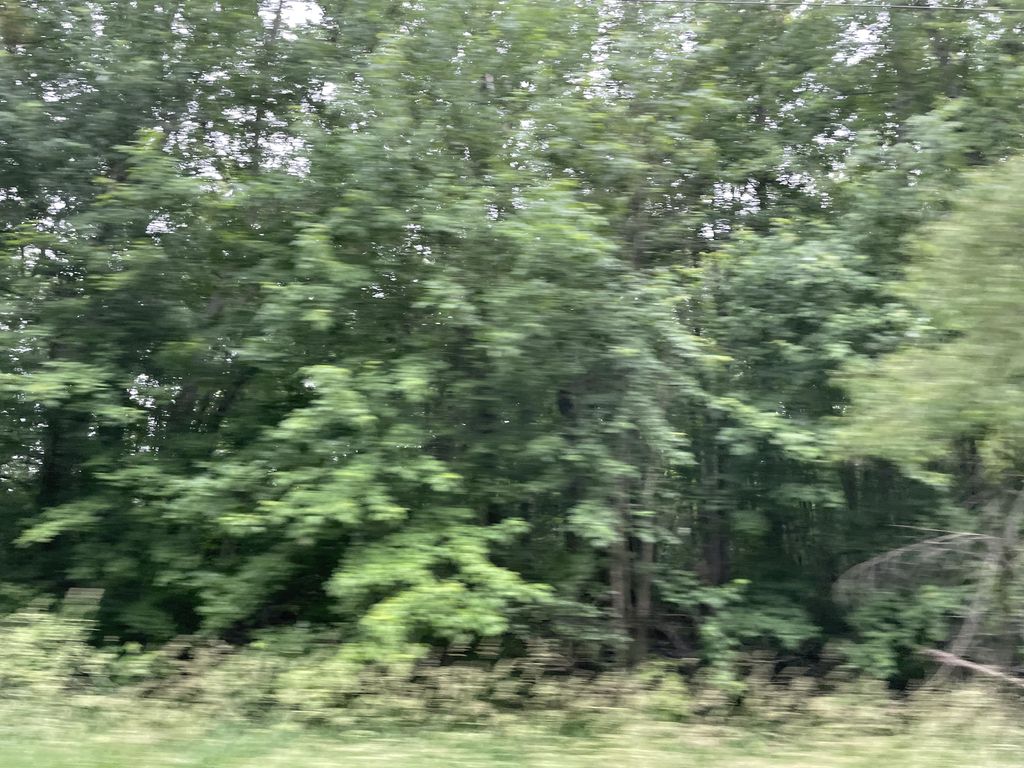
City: kitchener-waterloo